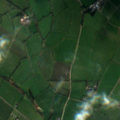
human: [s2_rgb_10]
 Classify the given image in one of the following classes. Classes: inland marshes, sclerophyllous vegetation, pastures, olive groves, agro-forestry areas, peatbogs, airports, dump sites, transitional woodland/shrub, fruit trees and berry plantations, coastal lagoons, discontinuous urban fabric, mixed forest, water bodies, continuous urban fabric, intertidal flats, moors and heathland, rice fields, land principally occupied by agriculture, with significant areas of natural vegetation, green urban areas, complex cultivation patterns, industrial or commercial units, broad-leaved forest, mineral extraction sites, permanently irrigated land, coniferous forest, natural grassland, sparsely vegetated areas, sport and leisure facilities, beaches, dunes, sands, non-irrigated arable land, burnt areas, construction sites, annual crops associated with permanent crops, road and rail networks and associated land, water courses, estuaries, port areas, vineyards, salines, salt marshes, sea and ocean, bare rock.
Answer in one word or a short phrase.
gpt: pastures, complex cultivation patterns